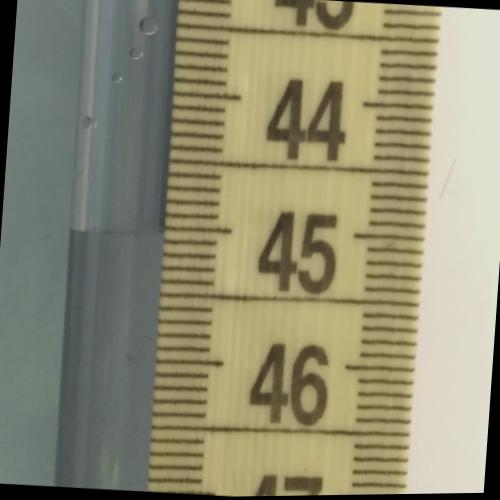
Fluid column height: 45.0 cm